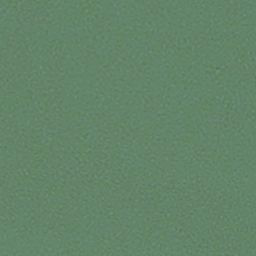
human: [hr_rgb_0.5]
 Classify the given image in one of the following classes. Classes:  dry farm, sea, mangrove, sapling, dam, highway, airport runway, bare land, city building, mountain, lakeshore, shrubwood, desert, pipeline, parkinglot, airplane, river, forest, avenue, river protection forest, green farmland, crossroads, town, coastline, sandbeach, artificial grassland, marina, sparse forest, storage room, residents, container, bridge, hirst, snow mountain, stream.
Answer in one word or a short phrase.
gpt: sea